Field crop: tomato
Growth stage: 1
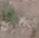
Species: solanum